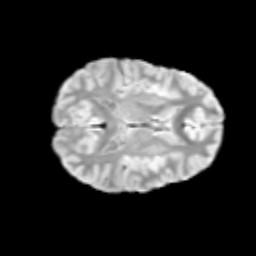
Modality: T2w
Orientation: axial
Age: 12
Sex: female
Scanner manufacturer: siemens
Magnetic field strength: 3 T
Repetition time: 3.8 s
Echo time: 0.07 s